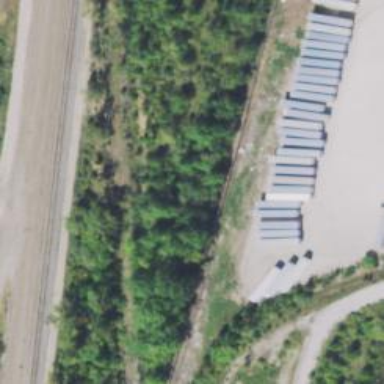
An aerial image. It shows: Abandoned railway.